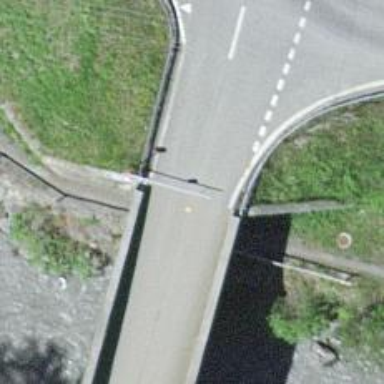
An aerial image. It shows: Lift gate barrier.